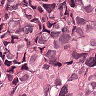
Metastatic tissue present: yes